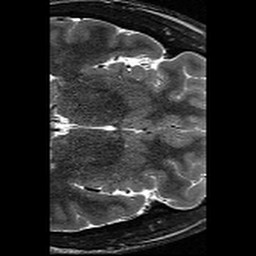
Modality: T2w
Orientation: axial